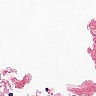
Metastatic tissue present: no